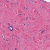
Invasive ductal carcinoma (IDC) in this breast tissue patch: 0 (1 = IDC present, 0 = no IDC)